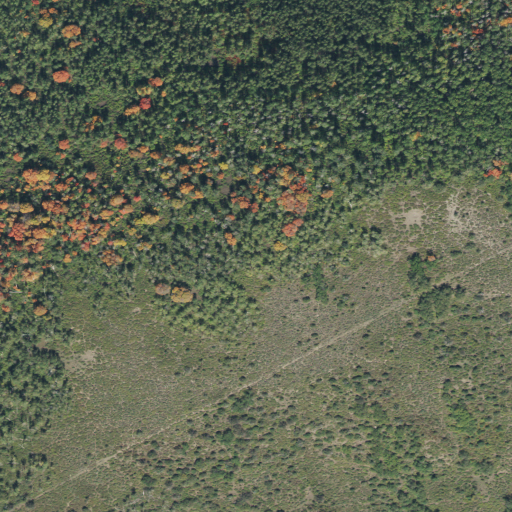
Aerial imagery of ridge(s) in Utah named Fourth Water Ridge containing only deciduous forest